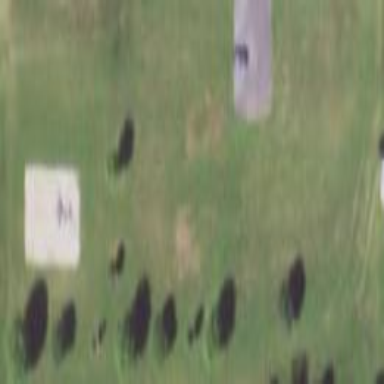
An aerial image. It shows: Lovely park for leisure and relaxation.